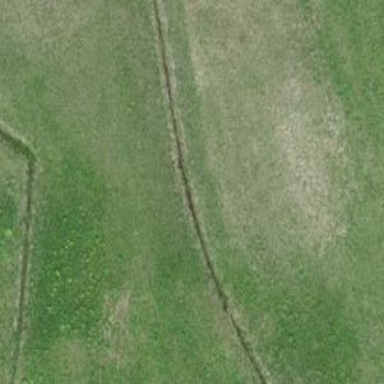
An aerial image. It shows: Ditch in the surroundings.